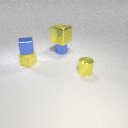
small yellow rubber cube in front of small blue metal cylinder